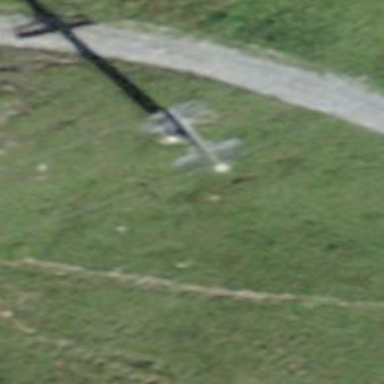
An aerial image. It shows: Pylon for aerialway.